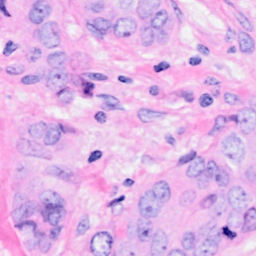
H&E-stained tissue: Breast